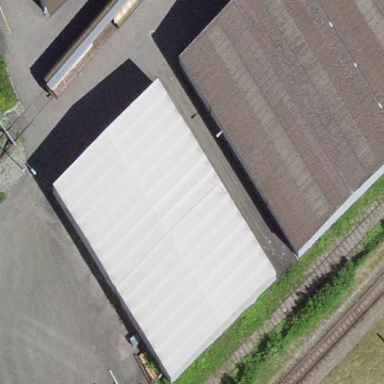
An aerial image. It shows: Industrial building.